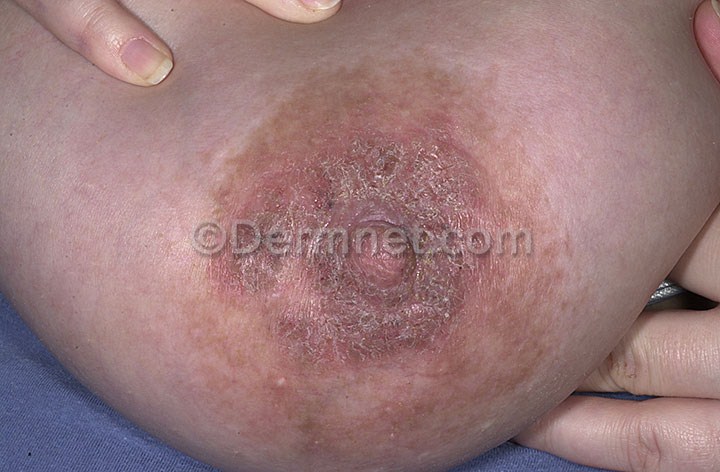
Disease: Eczema Photos